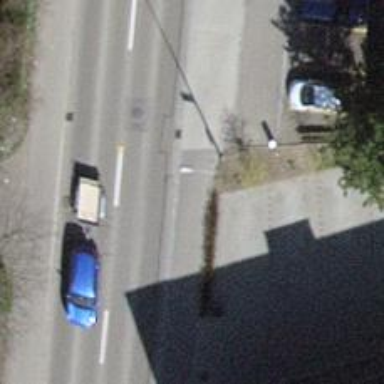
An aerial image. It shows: Bus stop with platform for public transport.